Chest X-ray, AP view. Patient: 76 years old, sex F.
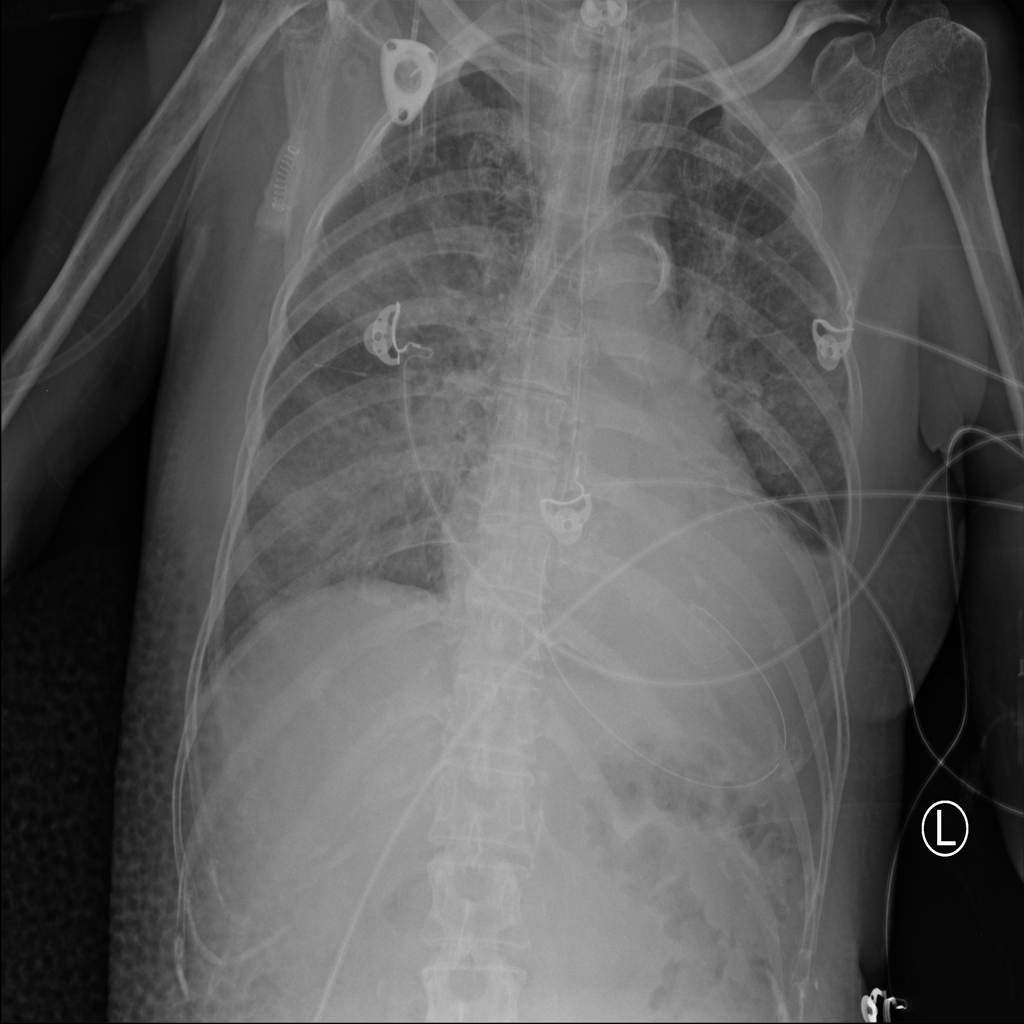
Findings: Atelectasis, Effusion, Infiltration